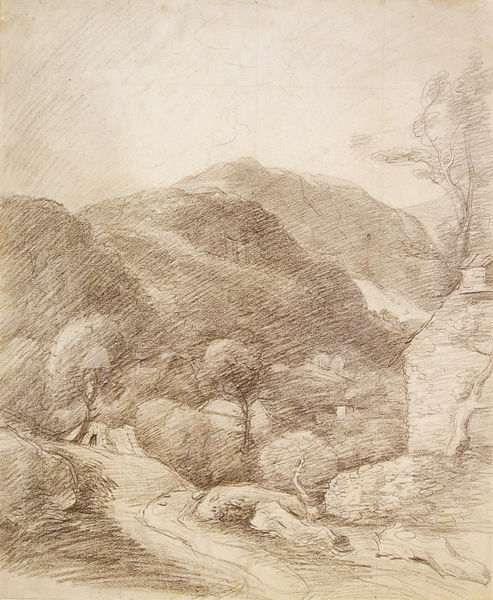
Titel: Glamara from Borrowdale
Künstler: John Constable
Institution: (Privatsammlung)
Schlagwörter: baum, berg, feder, felsen, gestein, himmel, schatten, wasser, weiß, wolken, baumstämme, bäume, fluss, landschaft, äste, braun, grau, holz, kreide, schwarz, skizze, strasse, zeichnung, dach, gras, haus, weg, wiese, beige, wand, mensch, stein, steine, ast, baumstamm, horizont, hügel, natur, stamm, wind, zweige, brücke, busch, büsche, einsam, hütte, pfad, sträucher, wege, wiesen, pflanzen, höhle, tal, wald, schornstein, aussicht, papier, biegung, ort, abhang, spuren, berge, fels, gebirge, gipfel, kamm, öde, giebel, mauer, bergkette, berglandschaft, linien, sepia, spur, romantik, sturm, stämme, unwetter, wetter, striche, unscharf, klippe, ortschaft, regen, laviert, himmeö, kohle, zweig, bergkamm, druck, schwarzweiss, schraffur, schraffuren, radierung, lithografie, scharz, strich, bleistift, grauabstufungen, entwurf, stift, bleistiftzeichnung, kurve, verschwommen, wurzeln, einfarbig, geäst, gebirgslandschaft, waldweg, grautöne, windung, rötel, holzhaus, wanderung, thal, aufstieg, bozetto, federzeichnung, strichzeichnung, schauer, gehöht, farbstift, skizee, skizziert, horizon, sturmgepeitscht, etwurf, stirche, kandschaft, gels, kein, schneetreiben, schreffiert